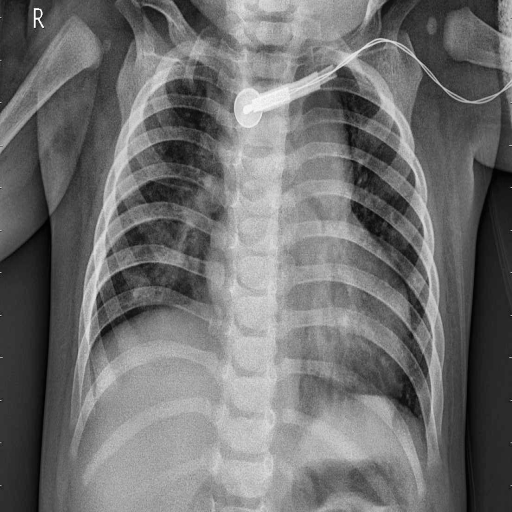
Finding: PNEUMONIA